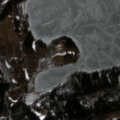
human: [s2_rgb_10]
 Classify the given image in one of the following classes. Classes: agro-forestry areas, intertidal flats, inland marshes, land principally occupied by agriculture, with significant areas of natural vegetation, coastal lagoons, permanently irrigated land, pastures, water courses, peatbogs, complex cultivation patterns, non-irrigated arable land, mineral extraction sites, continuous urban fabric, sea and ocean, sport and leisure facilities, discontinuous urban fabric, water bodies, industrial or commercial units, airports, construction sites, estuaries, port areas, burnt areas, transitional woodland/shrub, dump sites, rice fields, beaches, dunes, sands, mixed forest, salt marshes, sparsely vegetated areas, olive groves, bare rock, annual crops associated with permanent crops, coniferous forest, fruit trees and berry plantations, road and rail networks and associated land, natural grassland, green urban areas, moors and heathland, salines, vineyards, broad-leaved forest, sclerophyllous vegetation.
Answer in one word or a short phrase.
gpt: land principally occupied by agriculture, with significant areas of natural vegetation, mixed forest, peatbogs, water bodies